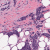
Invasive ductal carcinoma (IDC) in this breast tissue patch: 1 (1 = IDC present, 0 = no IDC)